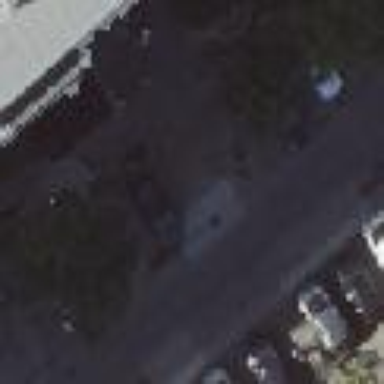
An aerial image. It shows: Street-side parking area with concrete surface.